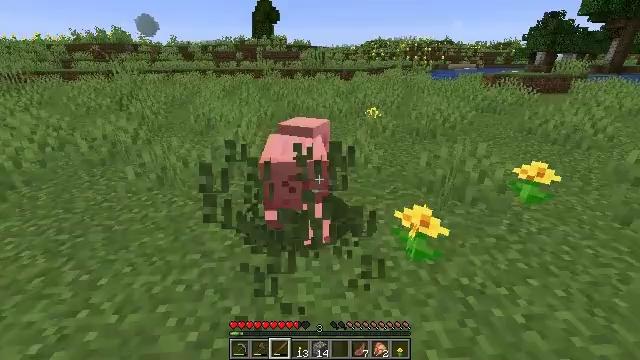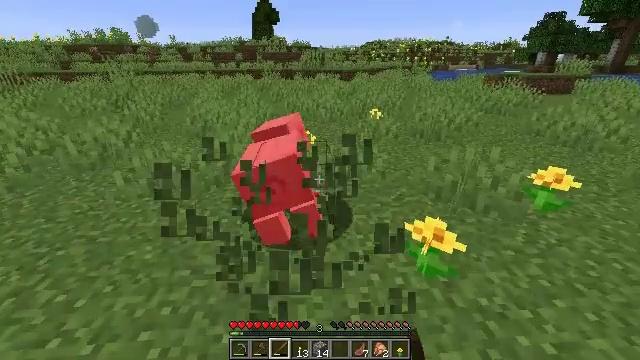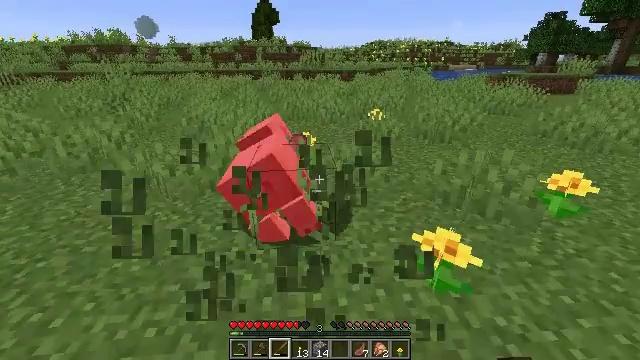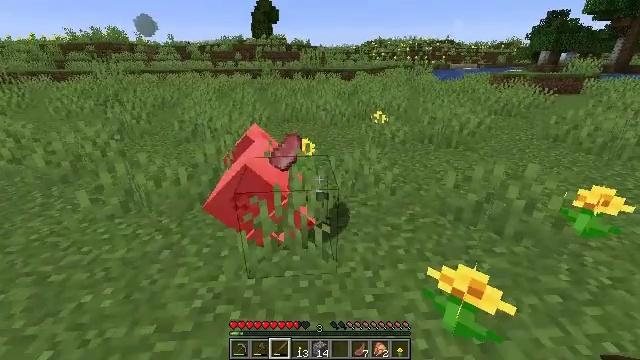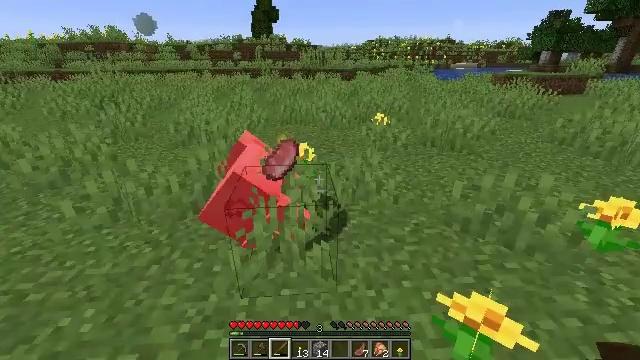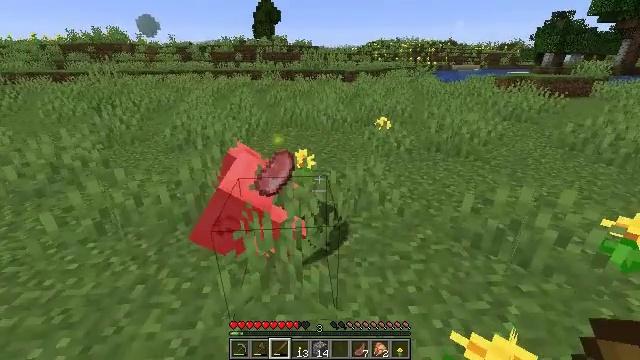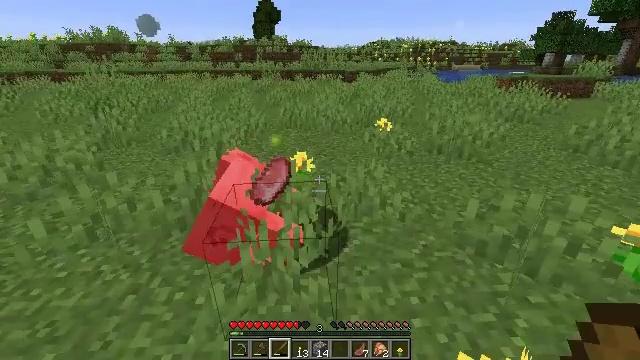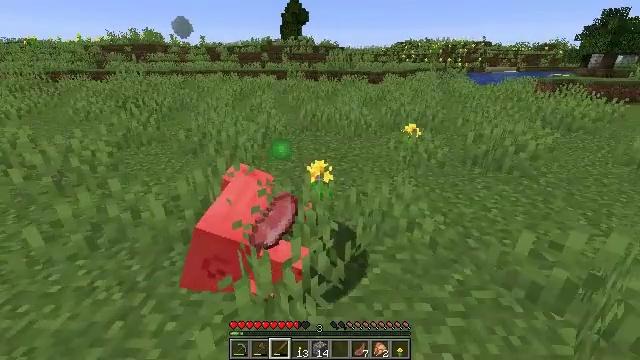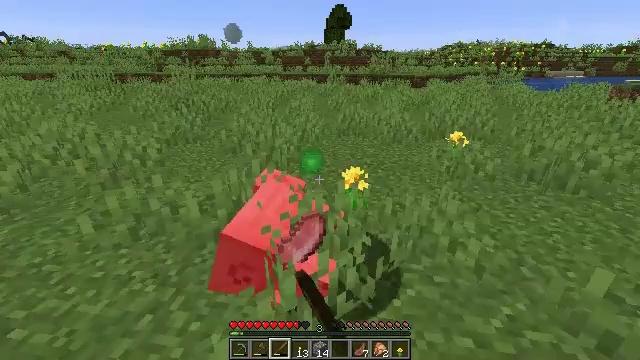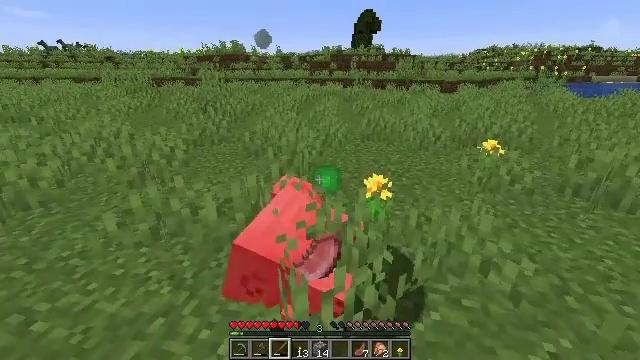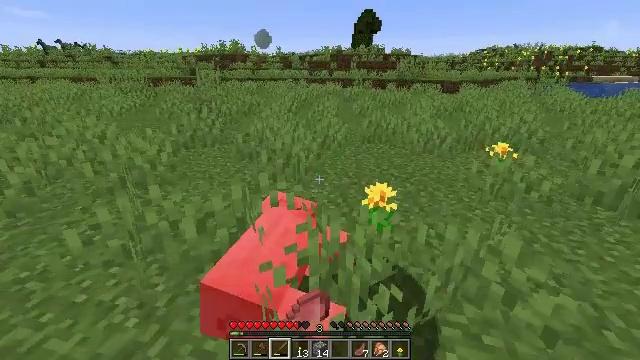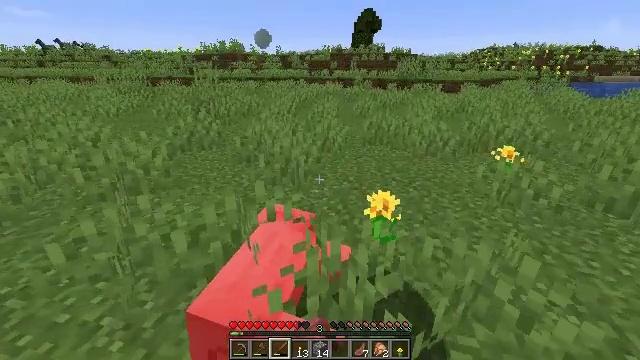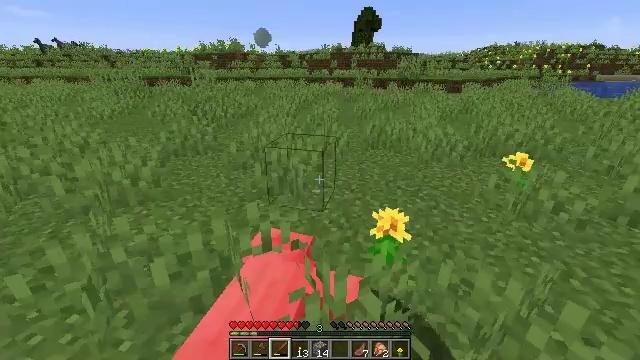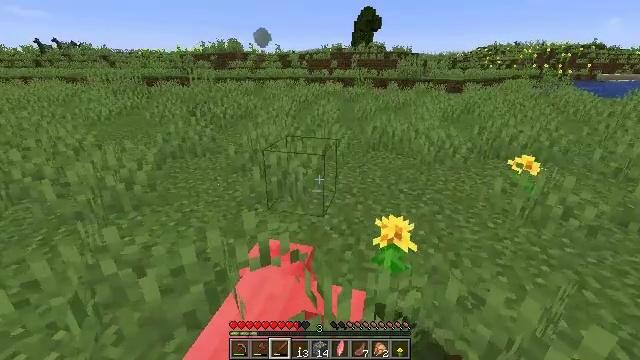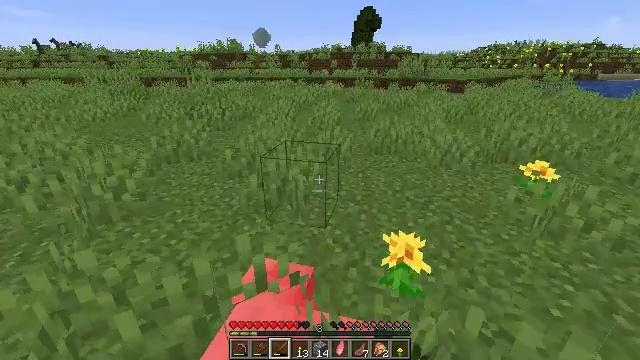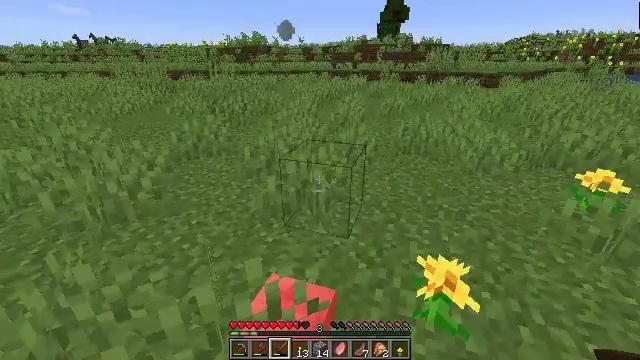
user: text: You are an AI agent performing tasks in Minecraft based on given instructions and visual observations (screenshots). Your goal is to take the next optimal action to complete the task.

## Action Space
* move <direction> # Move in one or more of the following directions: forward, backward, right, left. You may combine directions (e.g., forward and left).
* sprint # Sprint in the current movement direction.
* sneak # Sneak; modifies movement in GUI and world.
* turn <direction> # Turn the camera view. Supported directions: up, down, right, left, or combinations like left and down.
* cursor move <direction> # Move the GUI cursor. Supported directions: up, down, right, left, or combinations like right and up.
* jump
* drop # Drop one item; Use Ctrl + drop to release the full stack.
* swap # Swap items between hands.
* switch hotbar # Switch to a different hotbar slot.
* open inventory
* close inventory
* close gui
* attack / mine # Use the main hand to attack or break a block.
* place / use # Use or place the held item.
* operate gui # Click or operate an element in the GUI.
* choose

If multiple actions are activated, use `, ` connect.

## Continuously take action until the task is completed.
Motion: motion action
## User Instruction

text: Gather grass on the ground.
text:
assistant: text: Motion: move forward
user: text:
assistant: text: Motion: move forward
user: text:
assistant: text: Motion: move forward
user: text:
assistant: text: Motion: move forward
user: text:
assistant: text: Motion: move forward
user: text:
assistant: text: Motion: move forward
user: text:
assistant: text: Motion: move forward, turn left, attack / mine
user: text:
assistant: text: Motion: move forward, turn left, attack / mine
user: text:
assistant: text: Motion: move forward, turn left, attack / mine
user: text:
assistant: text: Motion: move forward
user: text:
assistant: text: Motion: move forward
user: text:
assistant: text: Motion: move forward
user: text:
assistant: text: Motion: move forward
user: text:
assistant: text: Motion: move forward
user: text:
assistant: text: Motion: move forward, turn left and down
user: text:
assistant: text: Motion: move forward, turn left
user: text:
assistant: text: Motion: move forward, turn left and up
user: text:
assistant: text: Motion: move forward, turn left and up
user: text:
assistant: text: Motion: move forward, turn left and down
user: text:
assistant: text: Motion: move forward, turn left
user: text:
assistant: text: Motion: move forward
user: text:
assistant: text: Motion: move forward, sprint
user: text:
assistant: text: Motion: move forward, sprint
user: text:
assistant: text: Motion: move forward, sprint
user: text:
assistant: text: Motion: move forward, sprint
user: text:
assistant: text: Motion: move forward, sprint
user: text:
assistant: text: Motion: move forward, sprint, turn left
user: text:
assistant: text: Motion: move forward, sprint, turn left
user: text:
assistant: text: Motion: move forward, sprint, turn left
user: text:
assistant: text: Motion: move forward, turn left